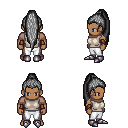
a pixel art fantasy rpg character, male body template, human, dark skin, white sleeveless shirt, white pants, gray extra-long topknot hairstyle, leather bracers, metal boots, four views (front, back, left, right), 2x2 character sprite sheet, small pixel art, hard edges, no anti-aliasing